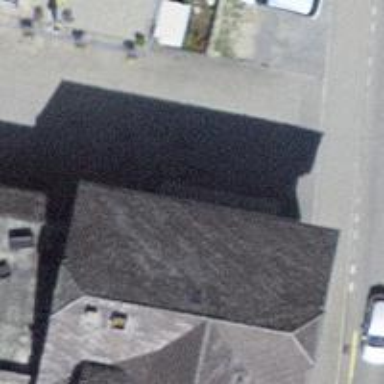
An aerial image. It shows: Restaurant.